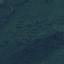
Land use / land cover: Forest